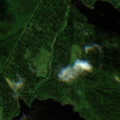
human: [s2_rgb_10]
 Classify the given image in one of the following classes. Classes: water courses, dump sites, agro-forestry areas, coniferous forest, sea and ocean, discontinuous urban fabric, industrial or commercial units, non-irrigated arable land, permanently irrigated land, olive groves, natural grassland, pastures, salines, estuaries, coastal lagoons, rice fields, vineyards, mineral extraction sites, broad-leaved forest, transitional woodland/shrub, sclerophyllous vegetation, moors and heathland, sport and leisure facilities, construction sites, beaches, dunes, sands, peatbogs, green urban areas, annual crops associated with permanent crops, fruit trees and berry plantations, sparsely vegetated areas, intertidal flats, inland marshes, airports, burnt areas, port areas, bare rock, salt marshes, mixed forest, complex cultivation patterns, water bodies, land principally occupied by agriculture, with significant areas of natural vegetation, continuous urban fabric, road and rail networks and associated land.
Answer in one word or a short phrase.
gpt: mixed forest, water bodies